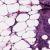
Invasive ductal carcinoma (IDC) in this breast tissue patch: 1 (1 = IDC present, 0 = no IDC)